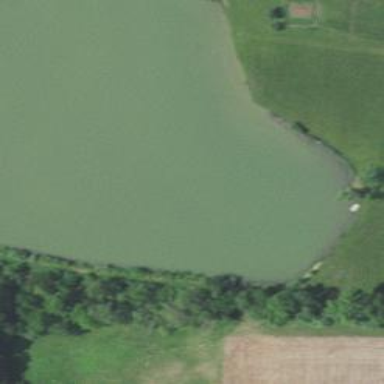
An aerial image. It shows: Reservoir area.